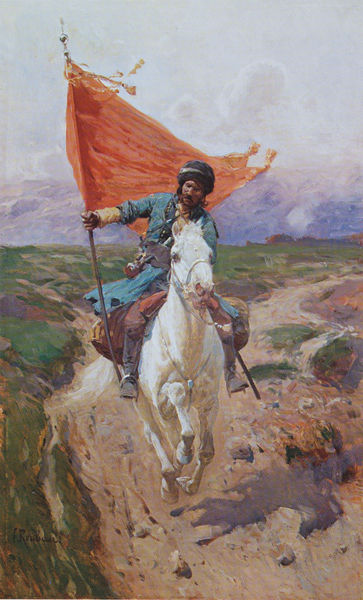
Titel: Reitender Bannerträger
Künstler: Franz Roubaud
Institution: (Privatbesitz)
Schlagwörter: berg, blau, felsen, gemälde, gewitter, hand, himmel, kampf, kämpfer, mann, schatten, weiß, wolken, aquarell, grün, landschaft, ocker, sand, bewegung, braun, frankreich, licht, strasse, szene, gras, rasen, rot, weg, wiese, malerei, bart, gesicht, mensch, steine, bild, porträt, signatur, öl, ebene, erde, feld, horizont, natur, weite, wind, flach, pfad, mantel, realismus, england, genre, pferd, reiter, bewegt, reiten, ritt, sattel, schnell, steigbügel, fahne, flagge, steinig, berge, fels, gebirge, wüste, öde, dorf, violett, barun, landstraße, schlucht, krieg, sturm, wehen, wild, steppe, flucht, orient, acryl, gefahr, revolution, schwert, uniform, soldat, helm, stiefel, ölmalerei, ritter, ruf, schimmel, trense, freiheit, schreien, wildnis, wegrand, stange, gallopp, bote, turban, schrei, geschwindigkeit, hengst, araber, galopp, rufen, fahnenstange, trab, stifel, blauer mantel, rote fahne, türke, tuareg, wehend, osmane, preschen, eile, husar, moslem, romantk, drün, weisses pferd, reitern, 19. jahrhundert, turek